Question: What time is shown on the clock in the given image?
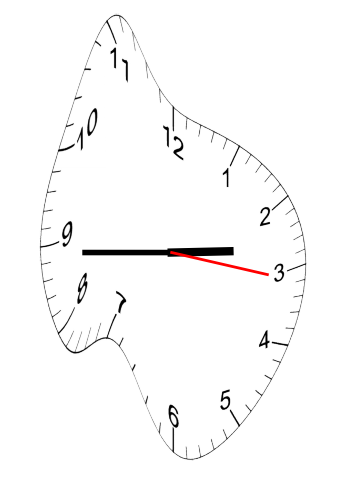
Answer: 02:44:16